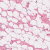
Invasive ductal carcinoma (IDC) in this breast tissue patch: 0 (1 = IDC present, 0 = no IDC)